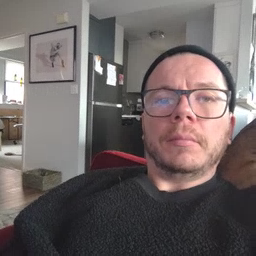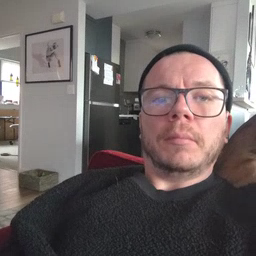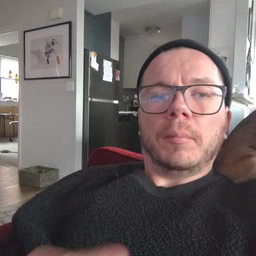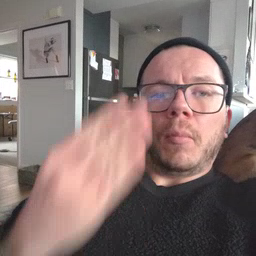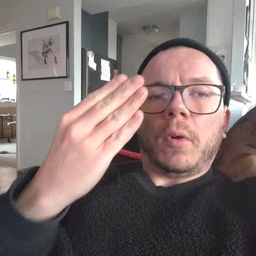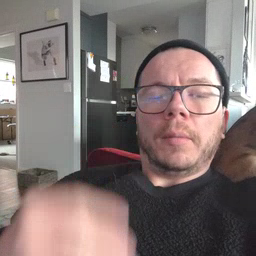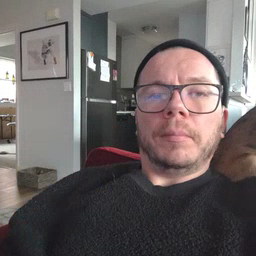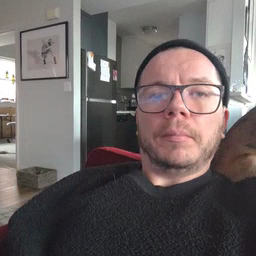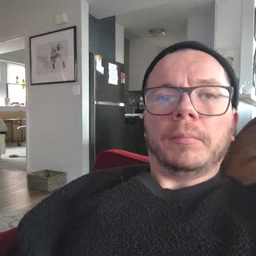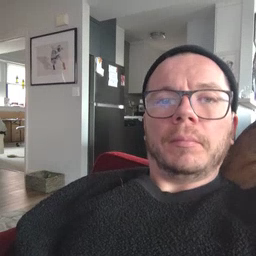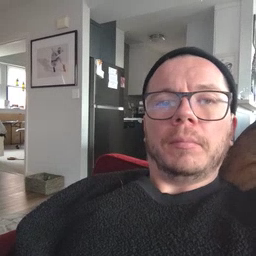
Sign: morning